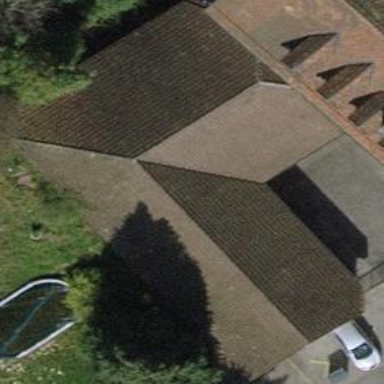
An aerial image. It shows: Gabled roof made of roof tiles on apartment building.